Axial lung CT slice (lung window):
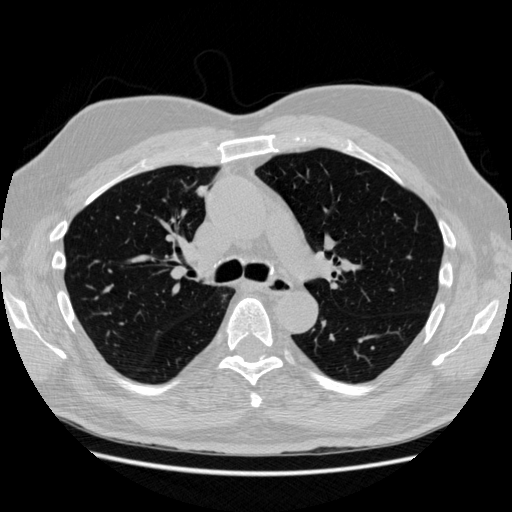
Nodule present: yes
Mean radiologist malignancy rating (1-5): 2.5